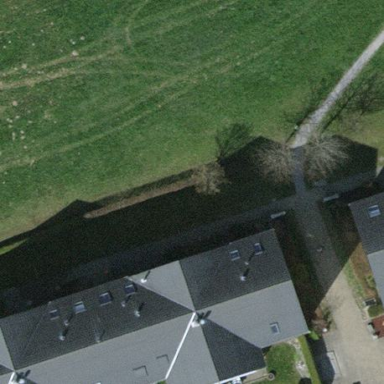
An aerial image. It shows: Semidetached house.